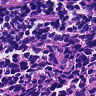
Metastatic tissue present: no